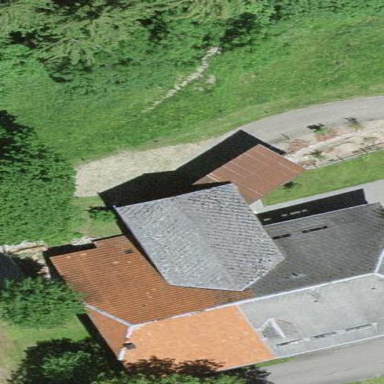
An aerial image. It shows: Farm building.